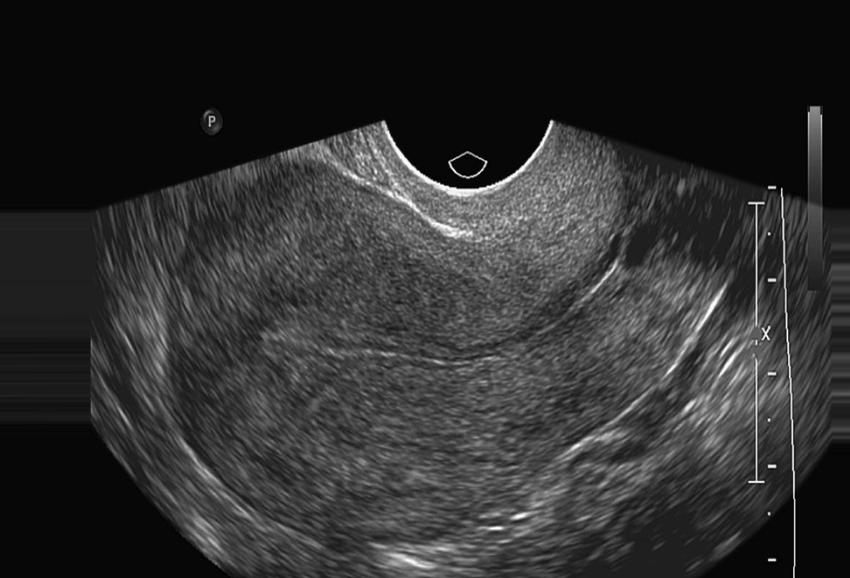
Label: notinfected